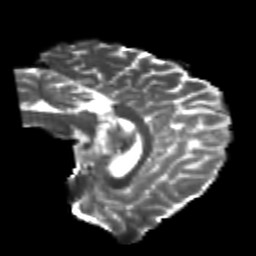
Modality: T2w
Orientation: sagittal
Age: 22
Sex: male
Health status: healthy
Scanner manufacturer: philips
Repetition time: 7.385 s
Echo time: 0.08599 s